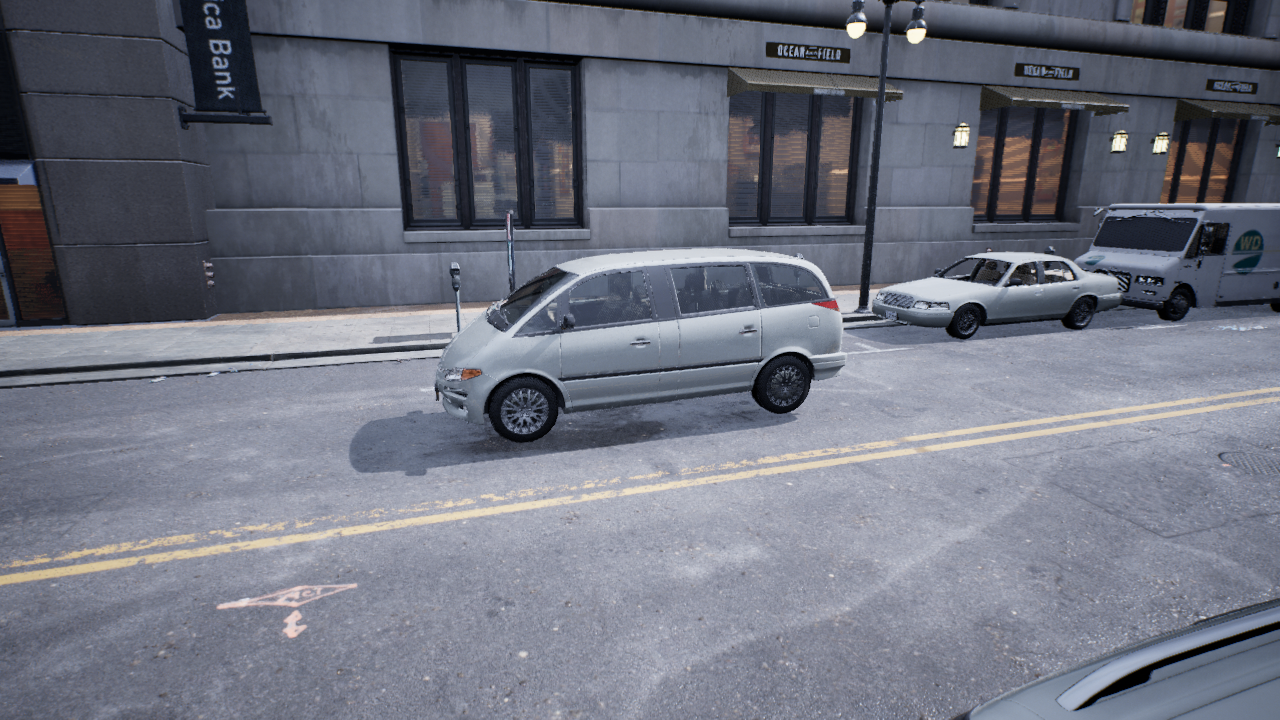
Venue: downtown
Lighting: overcast
Vehicle rig: minivan